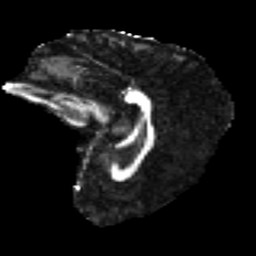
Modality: FA
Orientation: sagittal
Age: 51
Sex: female
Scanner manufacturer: ge
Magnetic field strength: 3 T
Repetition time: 7.8 s
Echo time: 0.0606 s